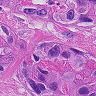
Metastatic tissue present: yes